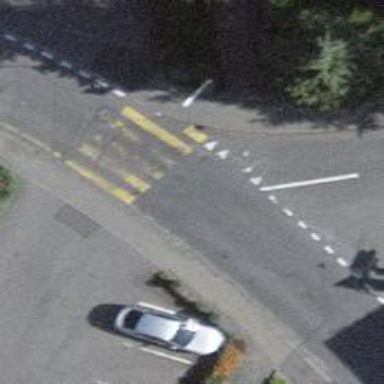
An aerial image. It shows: Zebra crossing on the road.